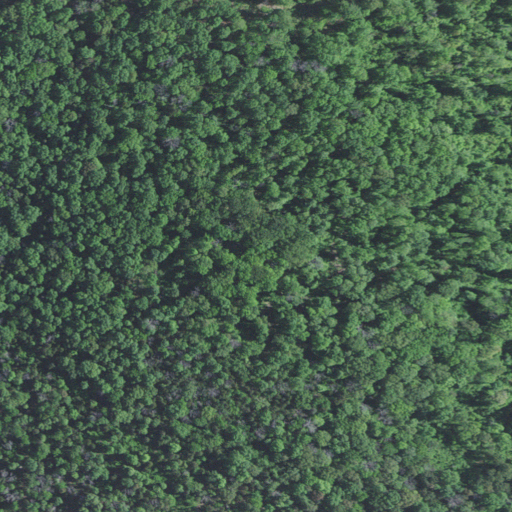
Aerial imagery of mountain in Kentucky named Little Knob containing deciduous forest and mixed forest